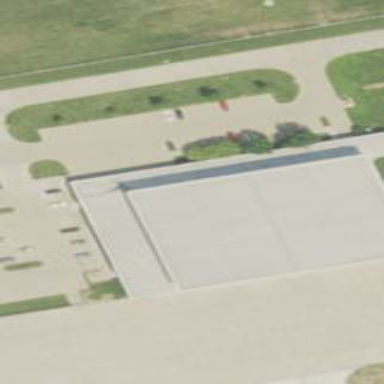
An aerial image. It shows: Building designed as airport hangar.